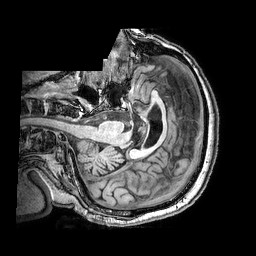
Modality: T1w
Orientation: axial
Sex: male
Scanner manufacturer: philips
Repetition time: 0.008248 s
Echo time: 0.00382 s